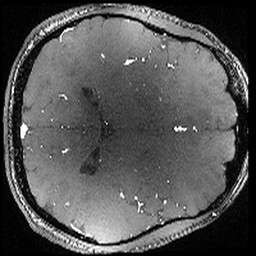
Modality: angio
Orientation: axial
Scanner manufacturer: philips
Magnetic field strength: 7 T
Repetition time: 0.024 s
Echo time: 0.00384 s